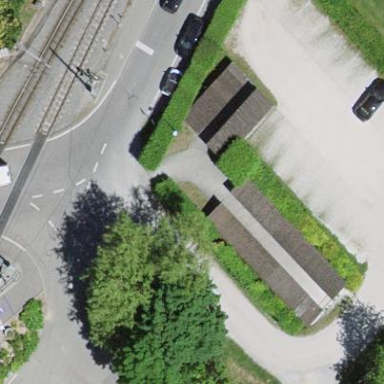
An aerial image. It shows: Bicycle parking facility located on the roof of building.